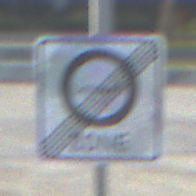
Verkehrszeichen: EndeUmweltzone
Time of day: SunriseSunset
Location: Outdoor (Urban)
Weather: Clear
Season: NotSpecified
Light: Natural